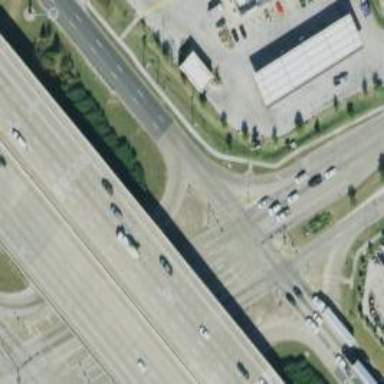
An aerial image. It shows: Frontage road connected to secondary link.